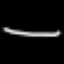
Label: line